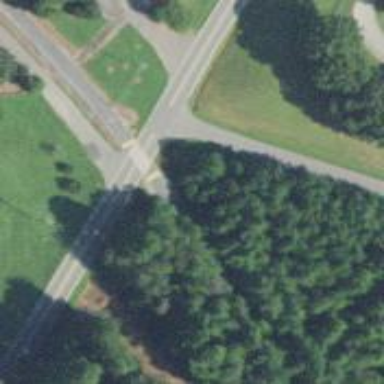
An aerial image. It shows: Uncontrolled road crossing.